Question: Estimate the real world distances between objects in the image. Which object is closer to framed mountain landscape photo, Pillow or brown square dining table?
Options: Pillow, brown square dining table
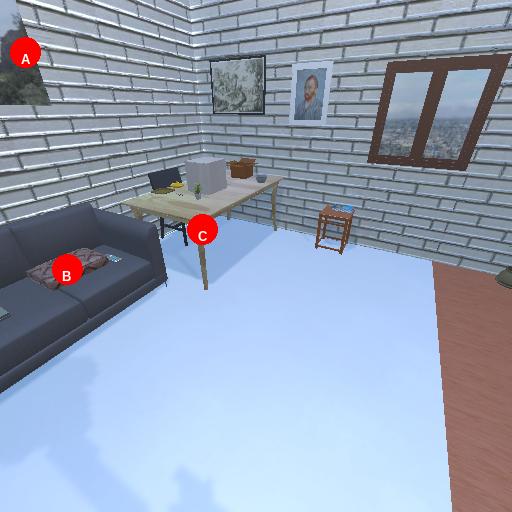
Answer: Pillow